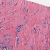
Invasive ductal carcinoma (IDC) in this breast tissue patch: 1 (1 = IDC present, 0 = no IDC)